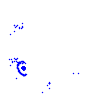
Particle: pion